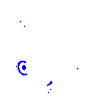
Particle: pion